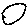
Label: circle